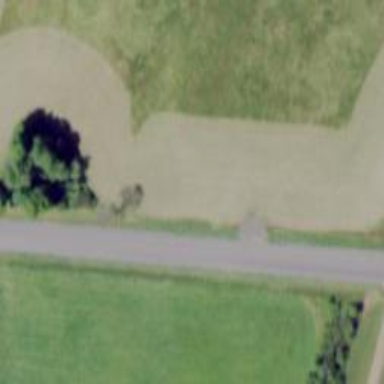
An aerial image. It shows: Tertiary road.